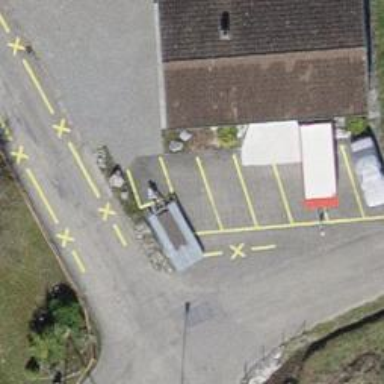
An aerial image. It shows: Parking area with surface.